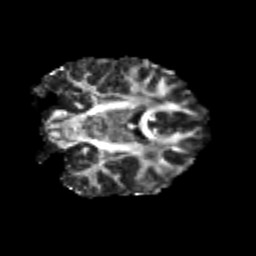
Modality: FA
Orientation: coronal
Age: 25
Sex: female
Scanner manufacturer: siemens
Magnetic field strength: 3 T
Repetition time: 3.5 s
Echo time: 0.113 s